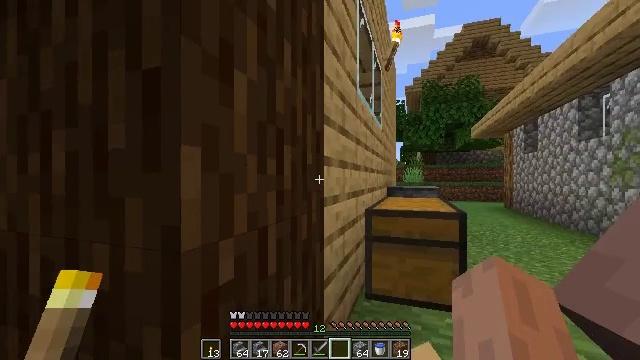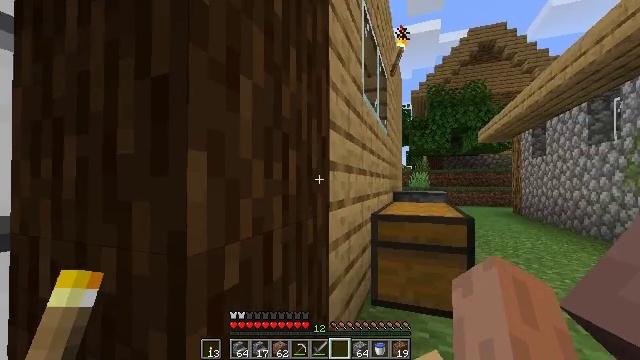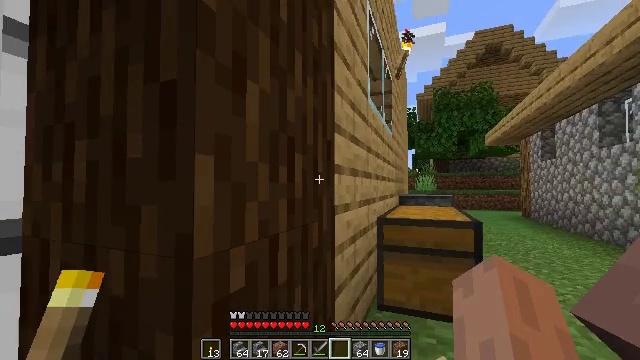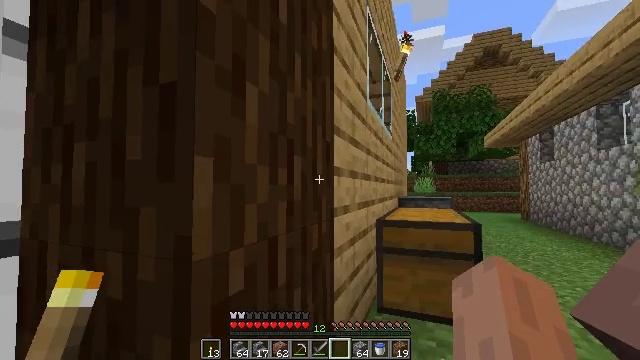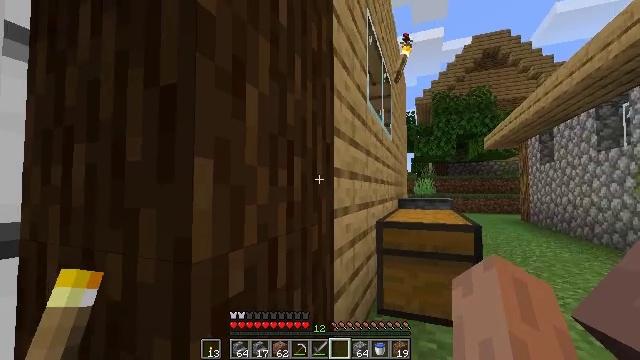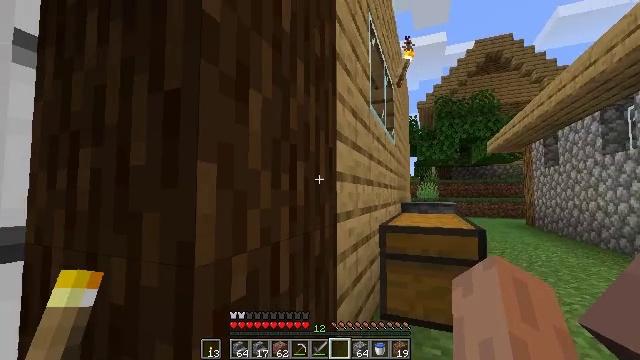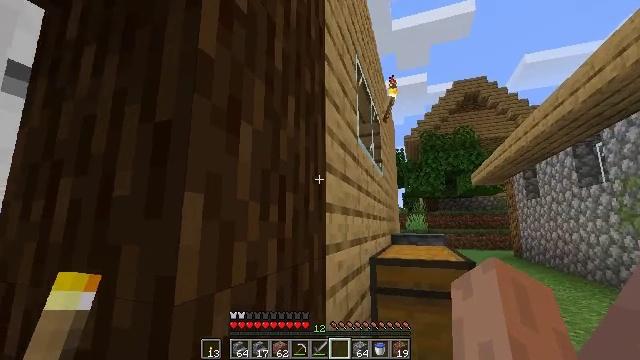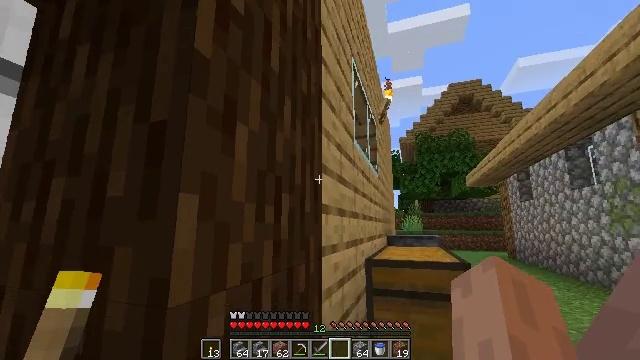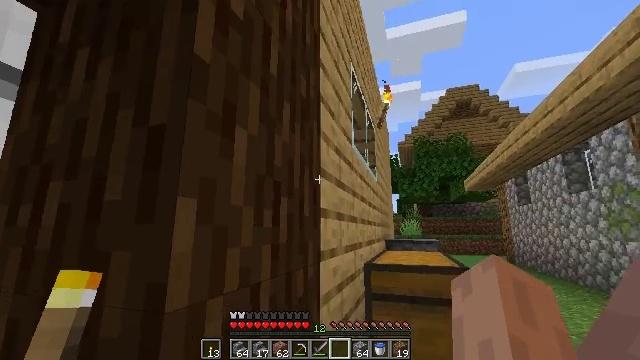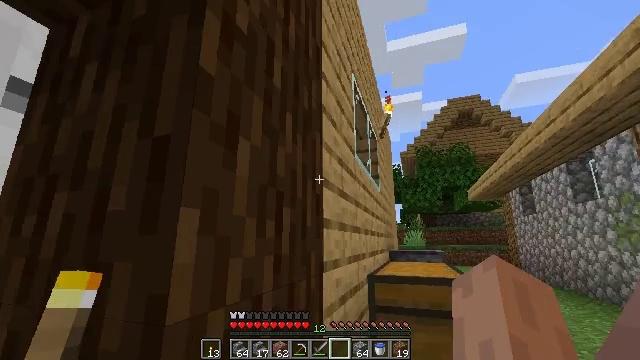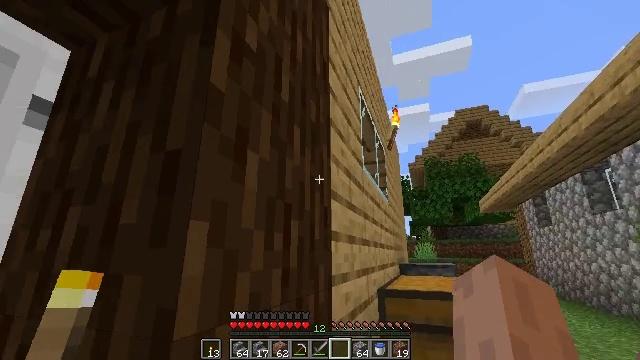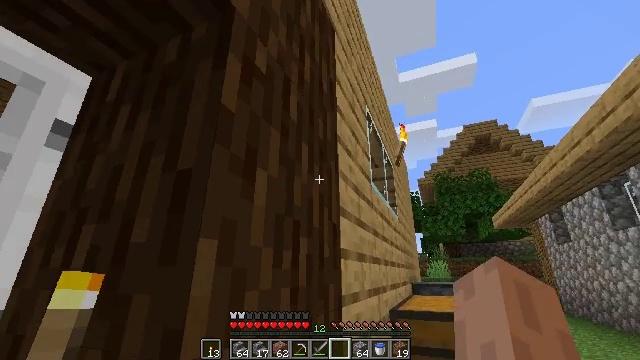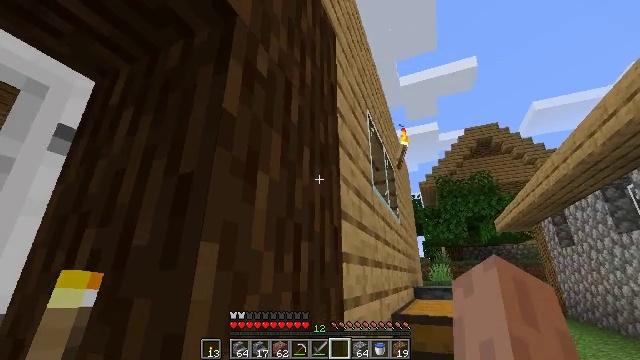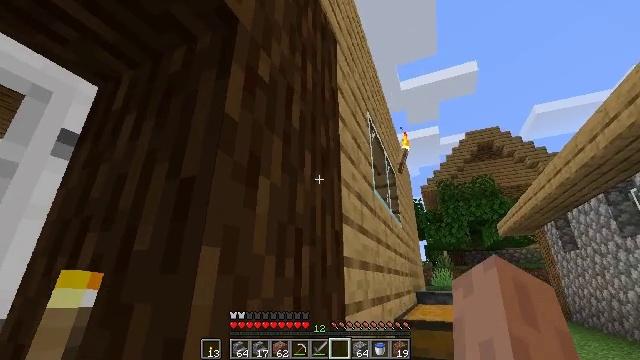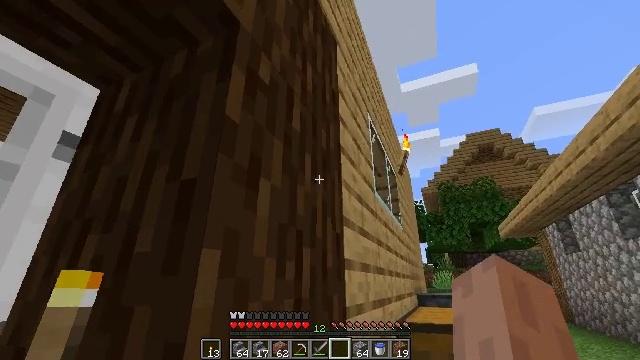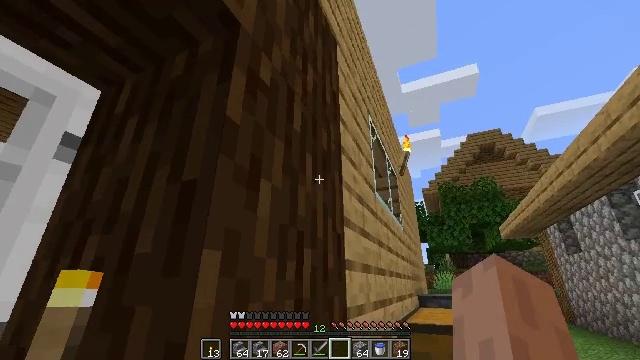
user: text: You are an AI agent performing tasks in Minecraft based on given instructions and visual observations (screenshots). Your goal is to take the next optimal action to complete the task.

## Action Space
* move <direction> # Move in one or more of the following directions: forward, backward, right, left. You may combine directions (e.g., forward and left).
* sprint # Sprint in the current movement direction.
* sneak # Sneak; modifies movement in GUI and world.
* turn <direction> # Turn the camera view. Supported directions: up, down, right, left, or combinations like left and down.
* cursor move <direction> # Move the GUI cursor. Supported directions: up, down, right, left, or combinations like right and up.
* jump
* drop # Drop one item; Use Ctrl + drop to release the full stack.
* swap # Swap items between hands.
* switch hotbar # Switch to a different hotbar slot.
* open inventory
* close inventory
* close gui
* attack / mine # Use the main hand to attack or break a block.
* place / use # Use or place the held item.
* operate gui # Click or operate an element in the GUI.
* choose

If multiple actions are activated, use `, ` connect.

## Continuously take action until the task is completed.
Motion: motion action
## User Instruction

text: Left click on the iron door to break it.
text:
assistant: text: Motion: turn left and up, attack / mine
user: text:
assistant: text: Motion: turn left, attack / mine
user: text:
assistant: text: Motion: attack / mine
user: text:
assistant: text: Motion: attack / mine
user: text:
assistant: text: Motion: attack / mine
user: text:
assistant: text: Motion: turn right and up, attack / mine
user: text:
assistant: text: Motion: attack / mine
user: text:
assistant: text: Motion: attack / mine
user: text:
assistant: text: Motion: turn up, attack / mine
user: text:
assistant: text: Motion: turn left and up, attack / mine
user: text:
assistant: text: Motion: turn left and up, attack / mine
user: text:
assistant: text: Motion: attack / mine
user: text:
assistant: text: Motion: attack / mine
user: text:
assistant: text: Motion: attack / mine
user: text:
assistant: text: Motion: attack / mine
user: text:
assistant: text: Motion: turn up, attack / mine
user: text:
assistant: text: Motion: turn up, attack / mine
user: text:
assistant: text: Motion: turn up, attack / mine
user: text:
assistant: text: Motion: turn up, attack / mine
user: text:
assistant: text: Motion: attack / mine
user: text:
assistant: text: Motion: turn up, attack / mine
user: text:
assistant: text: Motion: turn up, attack / mine
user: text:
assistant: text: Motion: attack / mine
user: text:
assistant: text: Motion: turn up, attack / mine
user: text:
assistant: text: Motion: attack / mine
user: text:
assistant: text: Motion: attack / mine
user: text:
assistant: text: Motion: attack / mine
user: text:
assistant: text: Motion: attack / mine
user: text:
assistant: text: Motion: turn down, attack / mine
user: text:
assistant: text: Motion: turn down, attack / mine